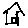
Label: house